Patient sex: M
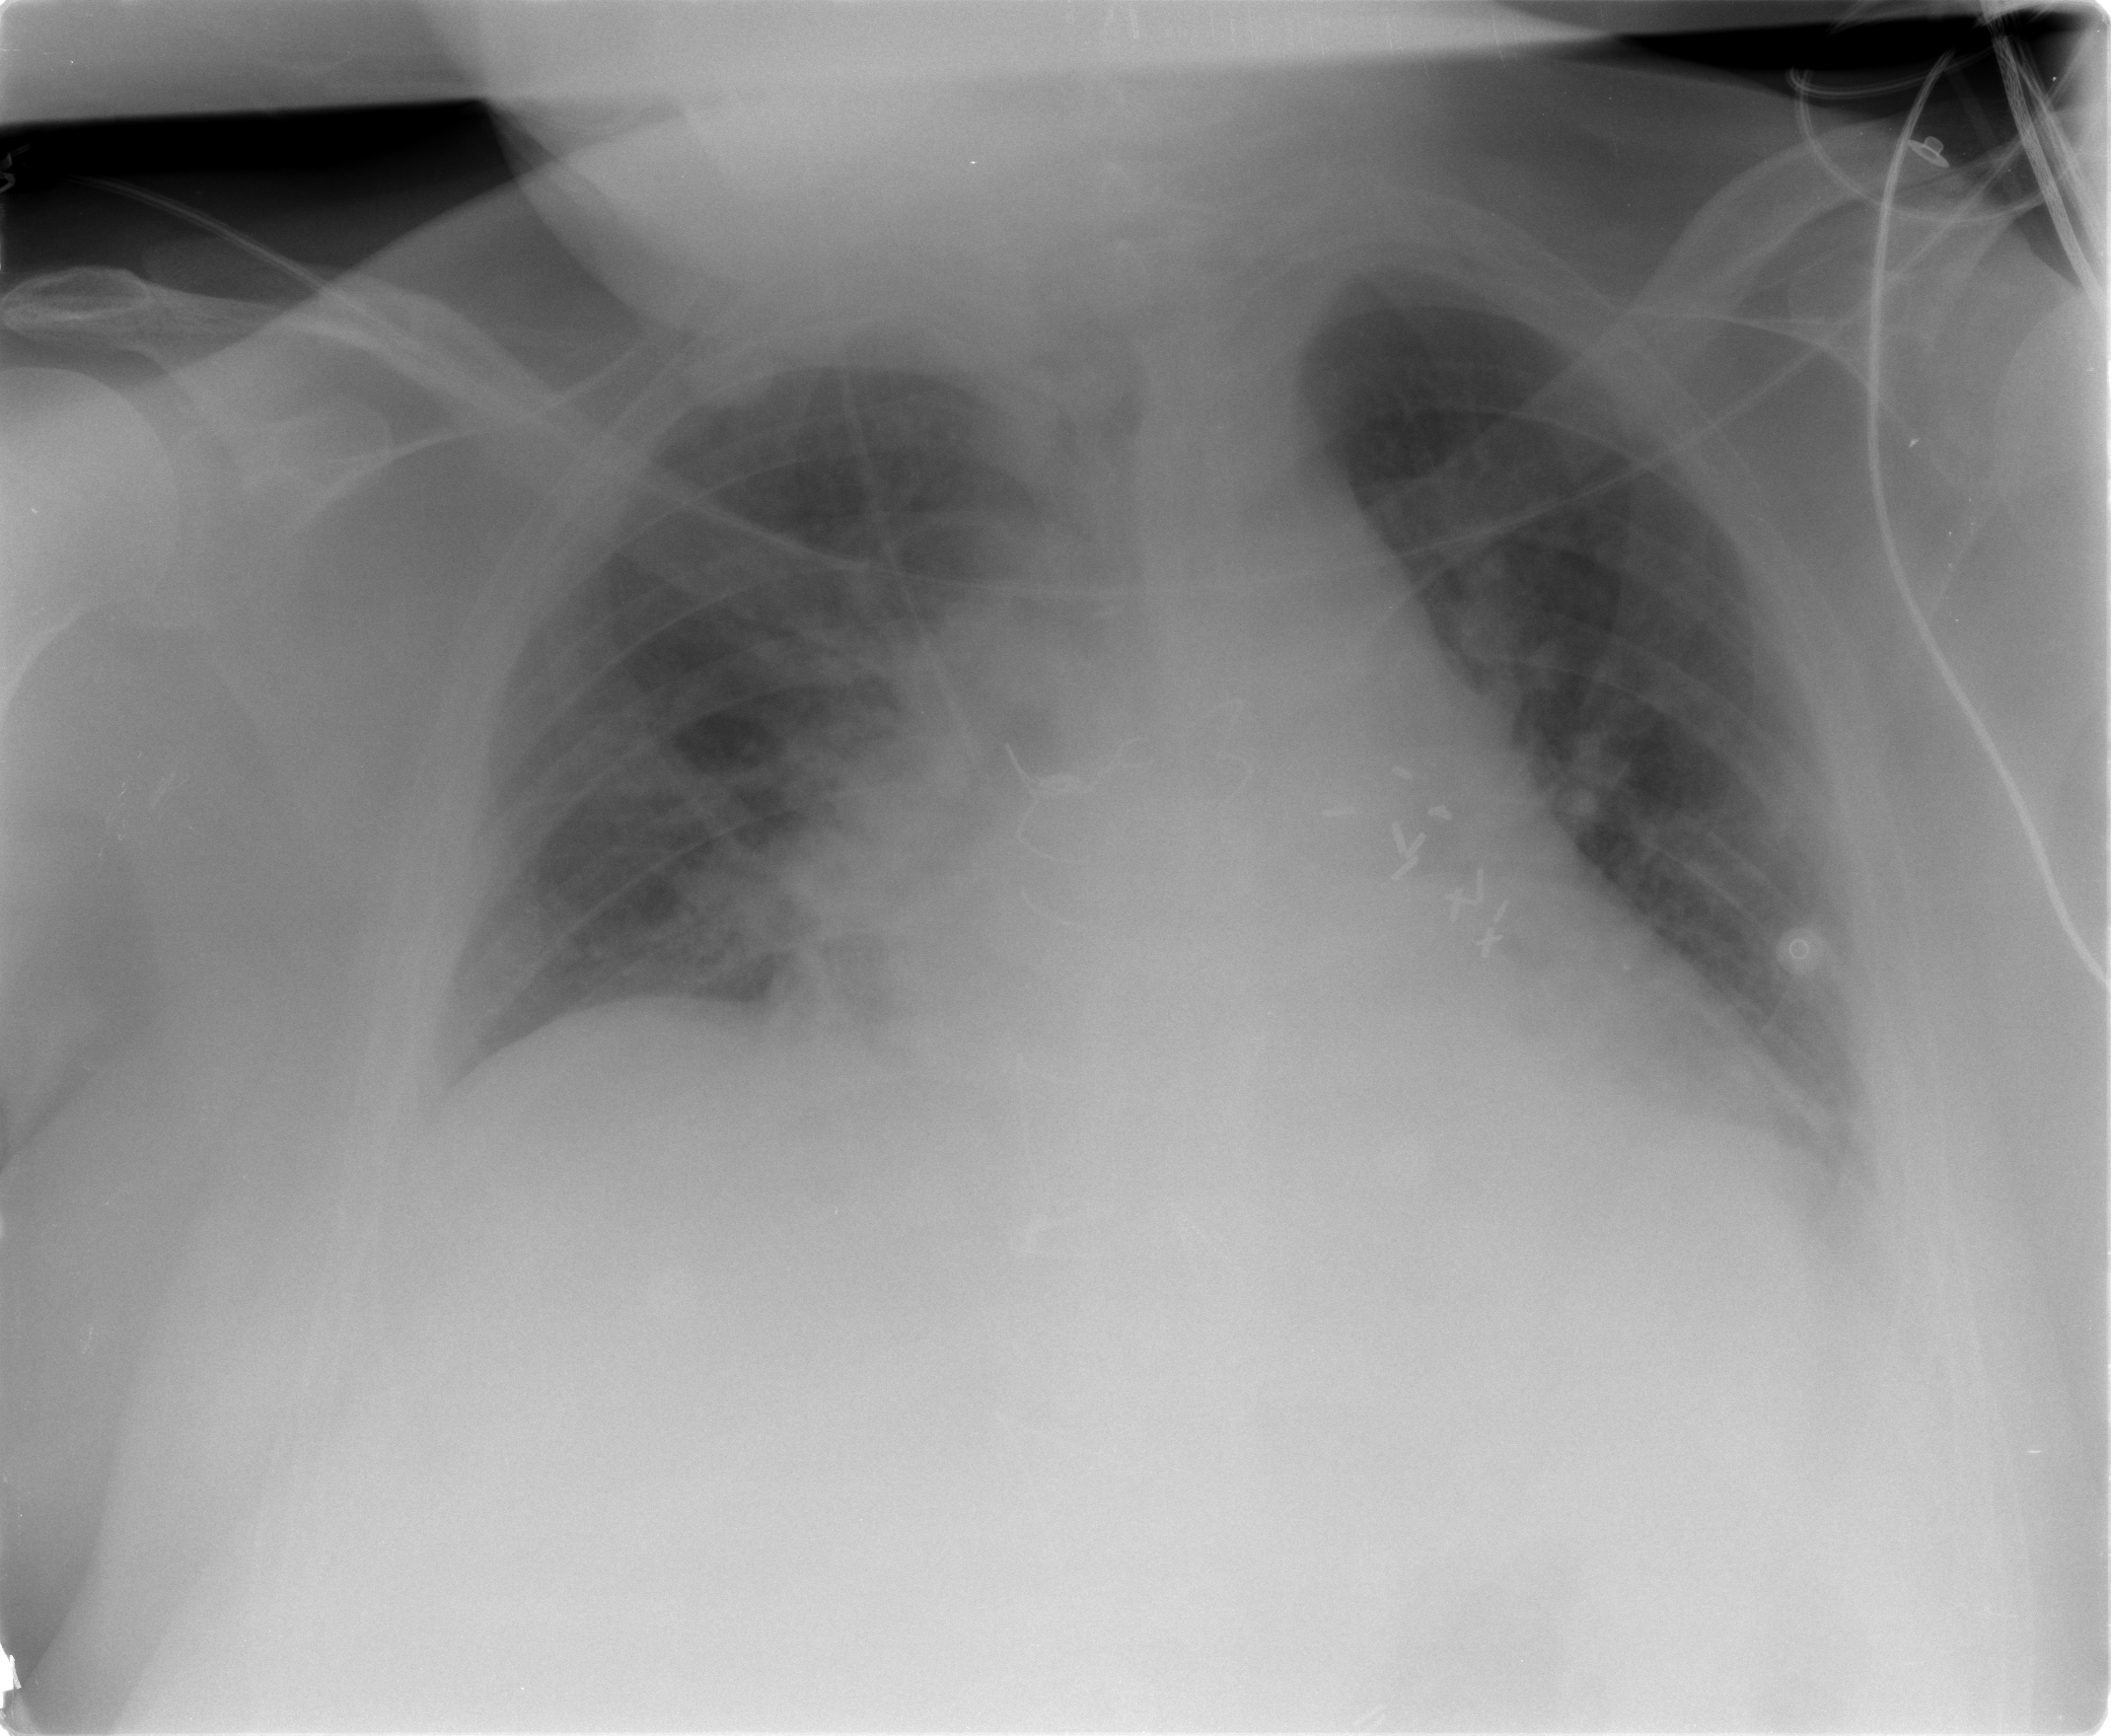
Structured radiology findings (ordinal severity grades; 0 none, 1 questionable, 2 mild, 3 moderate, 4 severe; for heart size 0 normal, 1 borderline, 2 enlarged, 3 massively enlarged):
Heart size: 2
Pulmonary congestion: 2
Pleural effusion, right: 0
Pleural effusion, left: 2
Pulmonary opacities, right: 0
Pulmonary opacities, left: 0
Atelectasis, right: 0
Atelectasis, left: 2